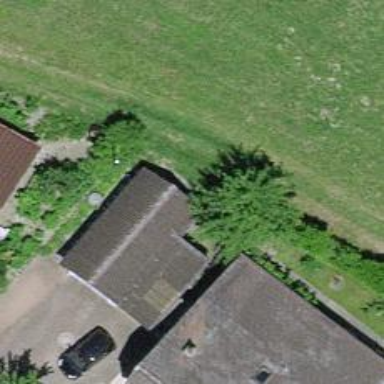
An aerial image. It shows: Garage building.